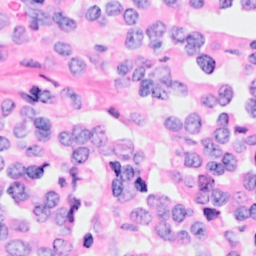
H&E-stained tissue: Breast